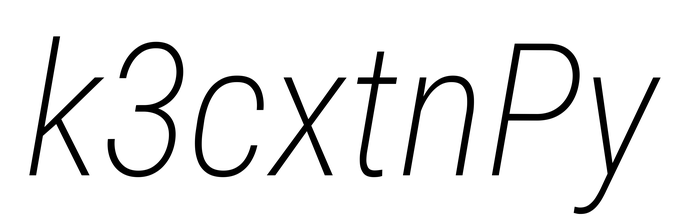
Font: Roboto-Italic_Condensed_ExtraLight_Italic